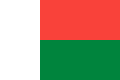
Flag of Madagascar